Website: lowes
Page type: cart
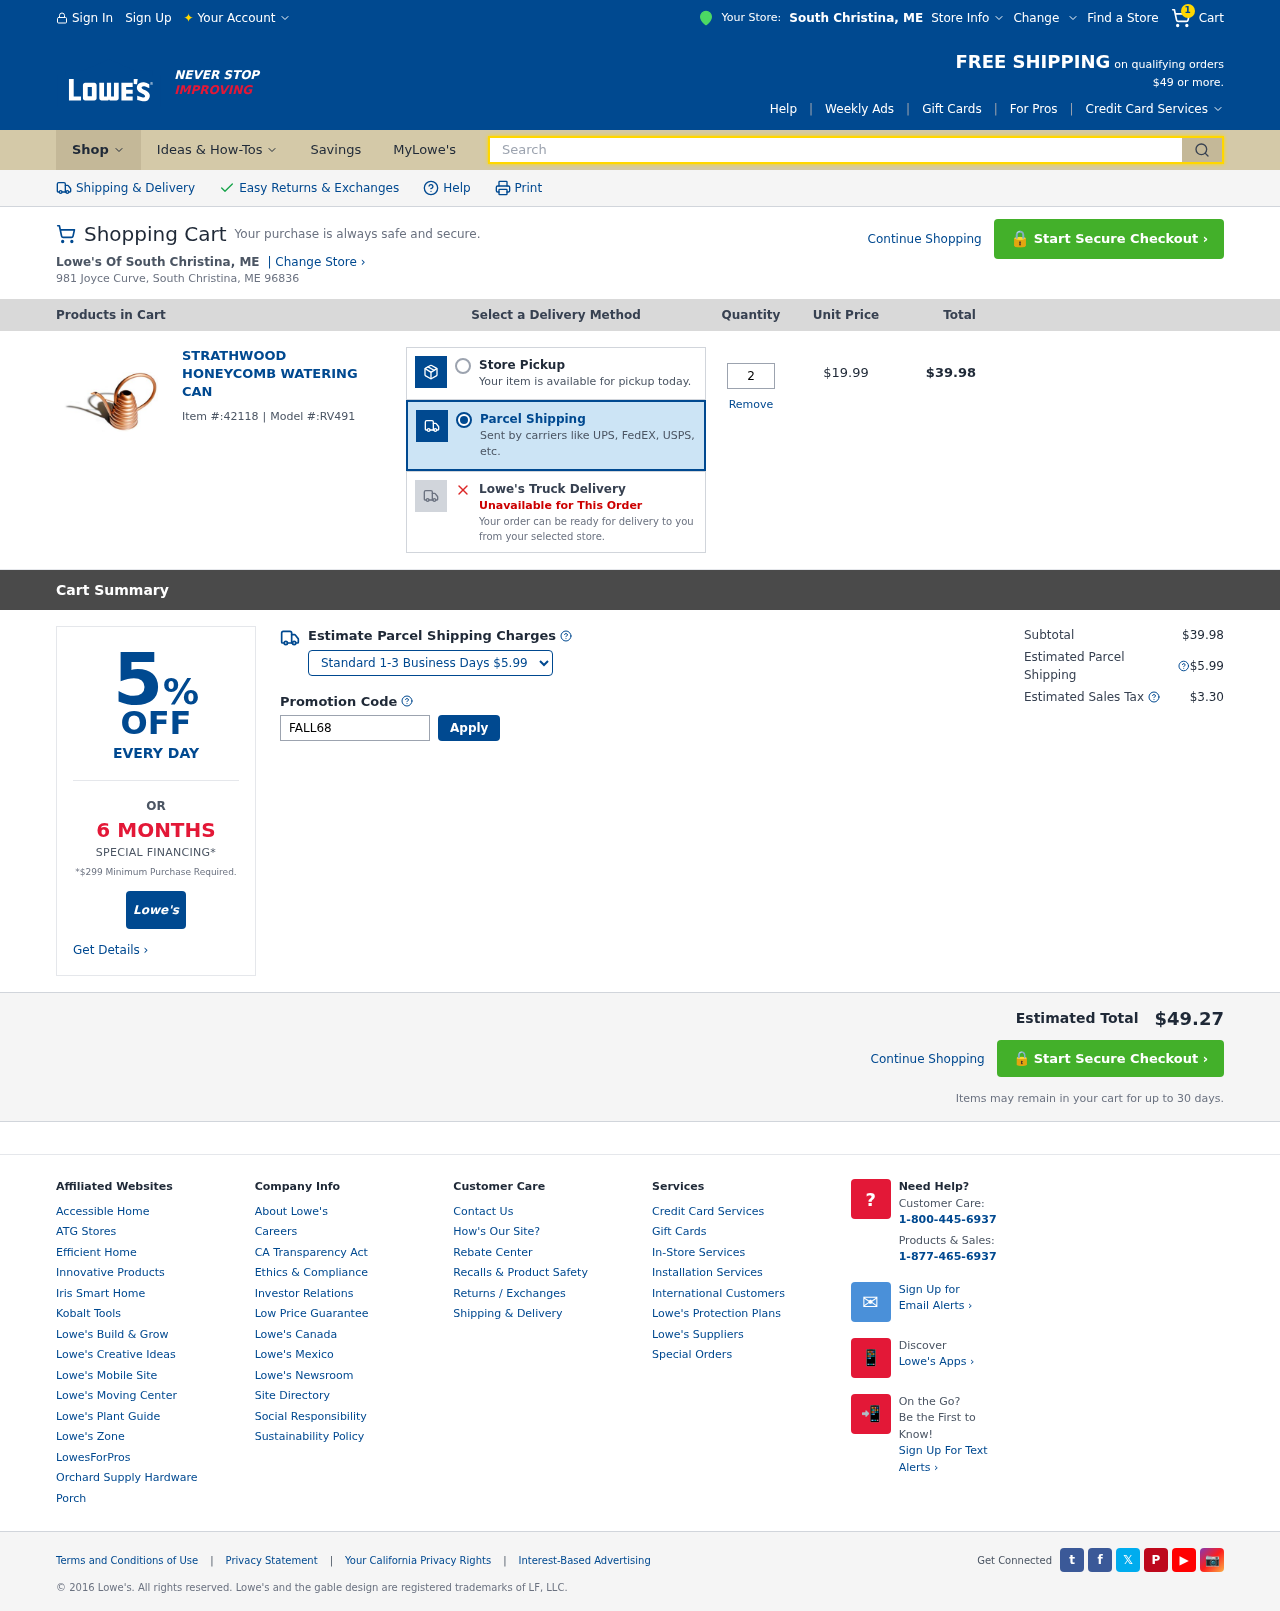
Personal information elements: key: PII_CITY
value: South Christina
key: PII_STATE_ABBR
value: ME
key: PII_STREET
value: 981 Joyce Curve
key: PII_CITY_STATE_ZIP
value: South Christina, ME 96836
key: PII_PROMO_CODE
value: FALL68
Product elements: key: PRODUCT1_NAME
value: Strathwood Honeycomb Watering Can
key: PRODUCT1_PRICE
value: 19.99
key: PRODUCT1_QUANTITY
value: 2
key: PRODUCT1_ITEM_ID
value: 42118
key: PRODUCT1_MODEL_ID
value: RV491
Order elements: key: ORDER_NUM_ITEMS
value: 1
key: ORDER_ITEM_TOTAL
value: $39.98
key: ORDER_SUBTOTAL
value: $39.98
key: ORDER_SHIPPING_COST
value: $5.99
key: ORDER_TAX
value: $3.30
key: ORDER_TOTAL
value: $49.27
Search elements: key: HEADER_SEARCH
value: Search